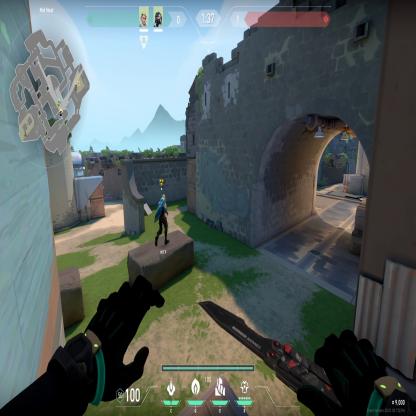
Label: teammate